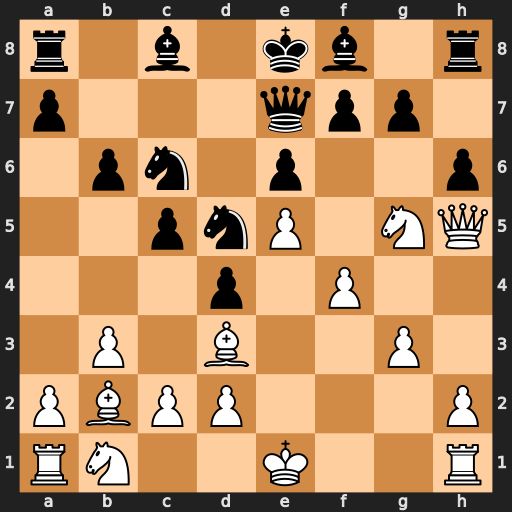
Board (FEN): r1b1kb1r/p3qpp1/1pn1p2p/2pnP1NQ/3p1P2/1P1B2P1/PBPP3P/RN2K2R
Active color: w
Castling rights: KQkq
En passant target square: -
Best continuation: Nxf7 Qxf7 Bg6 Qxg6 Qxg6+